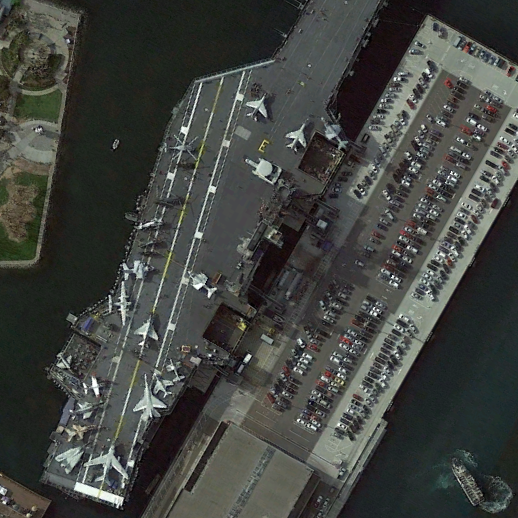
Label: aircraft_carrier